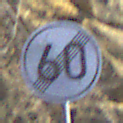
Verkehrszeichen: EndeGeschwindigkeit60
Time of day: MorningAfternoon
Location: Outdoor (RoadRail)
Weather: PartlyCloudy
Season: NotSpecified
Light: Natural